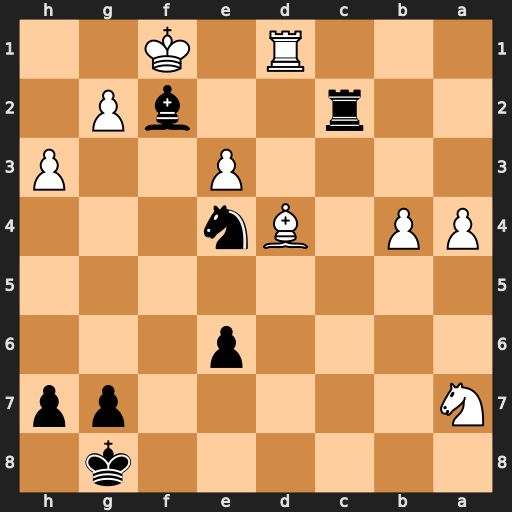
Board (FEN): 6k1/N5pp/4p3/8/PP1Bn3/4P2P/2r2bP1/3R1K2
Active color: b
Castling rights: -
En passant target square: -
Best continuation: Ng3#